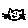
Label: cat